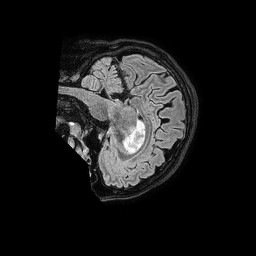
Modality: FLAIR
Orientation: sagittal
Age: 47
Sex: female
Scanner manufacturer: philips
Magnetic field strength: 1.5 T
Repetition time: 4.8 s
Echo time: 0.3 s